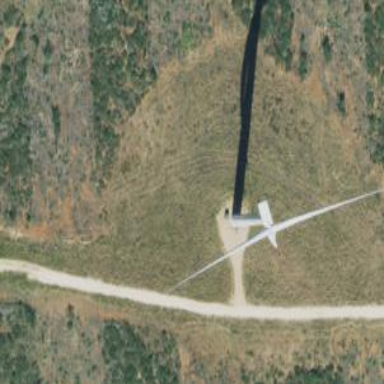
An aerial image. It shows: Wind generator using wind turbines of horizontal axis.